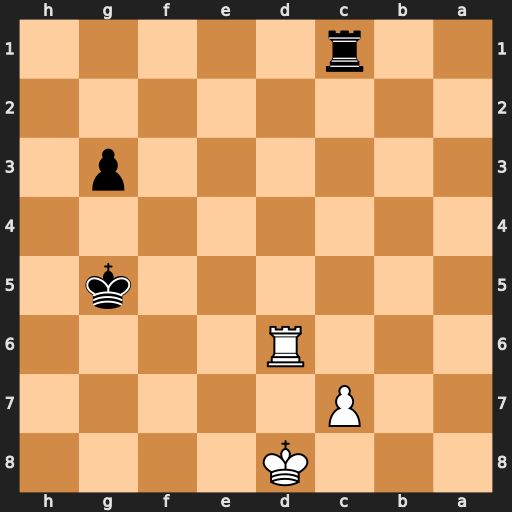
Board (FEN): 3K4/2P5/3R4/6k1/8/6p1/8/2r5
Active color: b
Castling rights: -
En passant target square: -
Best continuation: g2 c8=Q Rxc8+ Kxc8 g1=Q